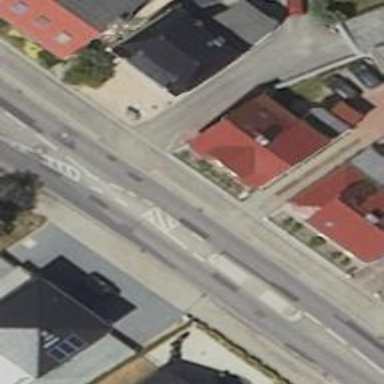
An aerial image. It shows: Chicane for traffic calming.